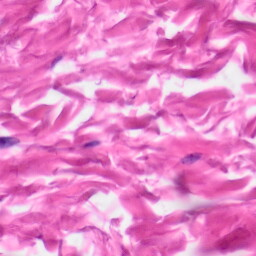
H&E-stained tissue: Skin